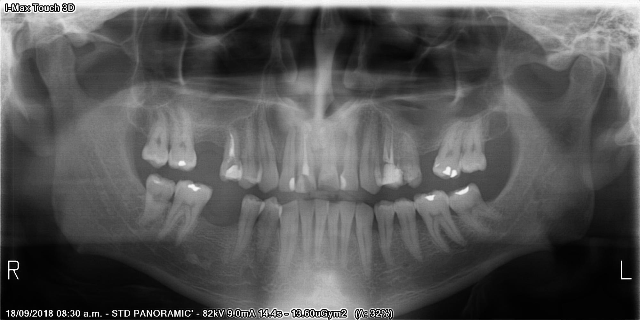
adult